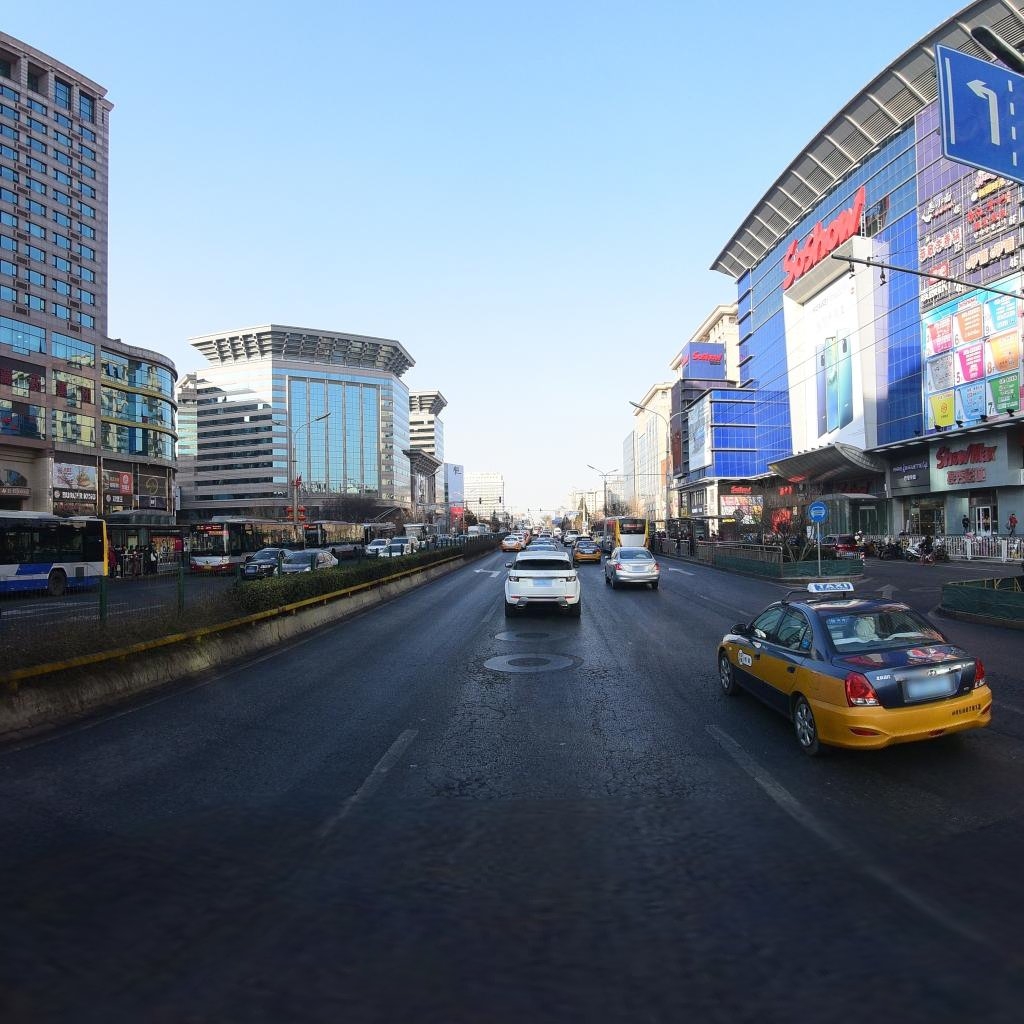
Region: Dongcheng
Road damage annotations: longitudinal crack, alligator crack, alligator crack, manhole cover, manhole cover, longitudinal crack